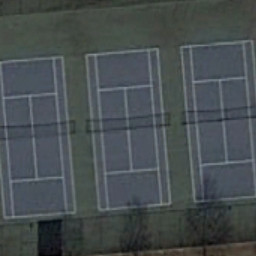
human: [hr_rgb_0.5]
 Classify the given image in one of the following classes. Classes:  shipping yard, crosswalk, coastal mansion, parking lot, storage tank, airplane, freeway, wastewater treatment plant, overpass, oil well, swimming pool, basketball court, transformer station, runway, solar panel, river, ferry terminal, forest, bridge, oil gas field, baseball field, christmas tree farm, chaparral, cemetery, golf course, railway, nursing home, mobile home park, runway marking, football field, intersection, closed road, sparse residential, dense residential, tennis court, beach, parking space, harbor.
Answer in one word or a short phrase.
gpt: tennis court